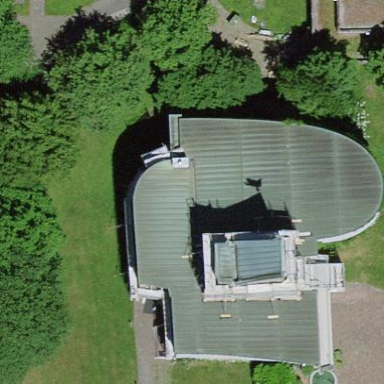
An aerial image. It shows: Building that serves as place of worship.